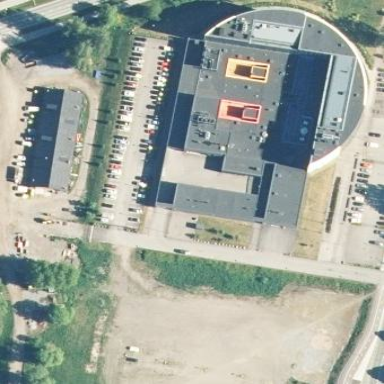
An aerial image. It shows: Police building.